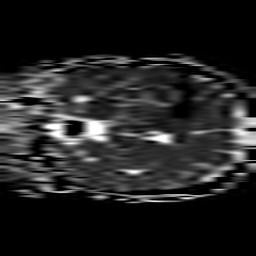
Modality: ADC
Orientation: coronal
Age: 46
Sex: female
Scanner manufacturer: philips
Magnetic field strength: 3 T
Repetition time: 3.089 s
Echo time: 0.076 s